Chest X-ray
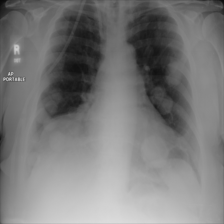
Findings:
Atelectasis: negative
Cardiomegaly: negative
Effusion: negative
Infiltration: negative
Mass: negative
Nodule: positive
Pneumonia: negative
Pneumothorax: negative
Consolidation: negative
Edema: negative
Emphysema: negative
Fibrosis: negative
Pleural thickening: negative
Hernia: negative